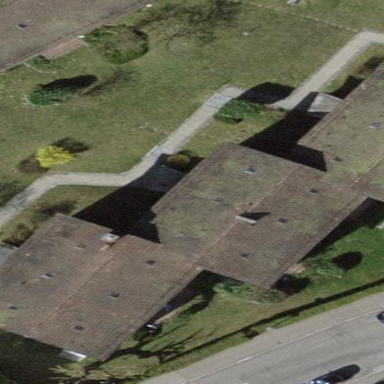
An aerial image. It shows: Pitched roof building.